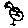
Label: bird